Question: '''
.footer {
display: flex;
position: fixed;
bottom: 0;
width: 100%;
justify-content: space-around;
align-items: center;
min-height: 30vh;
background-color: #a44949;
font-family: 'Open Sans', sans-serif;
}
.footer-list {
display: flex;
justify-content: space-around;
}
'''
'''
<div class="footer">
<h4>Kontakt</h4>
<ul class="footer-list">
<li>Mobilni: 062/329-077</li>
</ul>
<h4>Podaci</h4>
<ul class="footer-list">
<li>PIB: 112295370</li>
<li>Maticni broj: 66007057</li>
</ul>
<h4>Lokacija</h4>
<ul class="footer-list">
<li>Oslobodenja 32c, Rumenka</li>
</ul>
</div>
'''
How it looks like:

I want those elements placed under the , how do I do it? did I mess something up or? I will add more stuff to it, I planned to add a google map for the location too
EDIT: Another issue
So, I've solved my first and second issue, now here comes the third. Added a map thumbnail, h4 positioning kinda got messed up as you can see here
enter code herehttps://jsfiddle.net/sushmee/nz1txweh/1/
EDIT2: And another issue
How to fix <URL> div with p and text in it, goes under footer instead of expanding the body? I have another line of text, you just cant see it
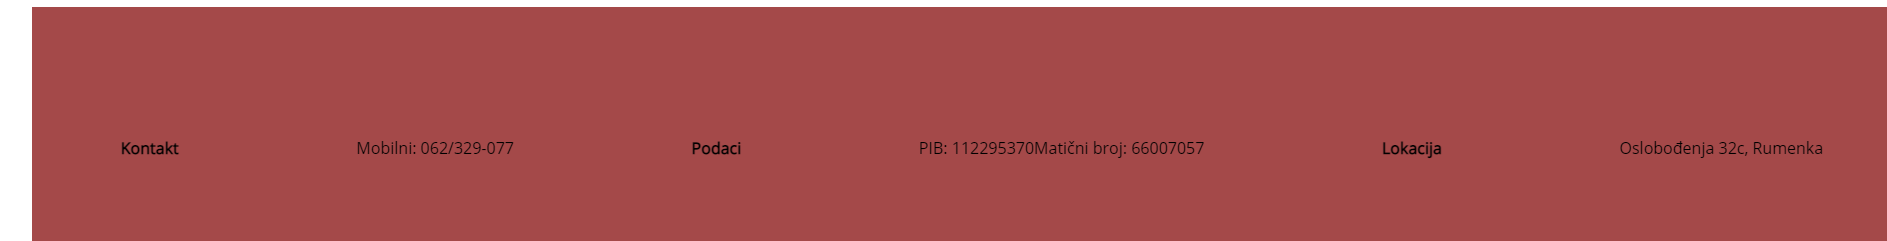
Answer: '''
.footer {
display: flex;
position: fixed;
bottom: 0;
width: 100%;
justify-content: space-around;
align-items: center;
min-height: 30vh;
background-color: #a44949;
font-family: 'Open Sans', sans-serif;
}
'''
'''
<div class="footer">
<div>
<h4>Kontakt</h4>
<ul>
<li>Mobilni: 062/329-077</li>
</ul>
</div>
<div>
<h4>Podaci</h4>
<ul>
<li>PIB: 112295370</li>
<li>Maticni broj: 66007057</li>
</ul>
</div>
<div>
<h4>Lokacija</h4>
<ul>
<li>Oslobodenja 32c, Rumenka</li>
</ul>
</div>
</div>
'''